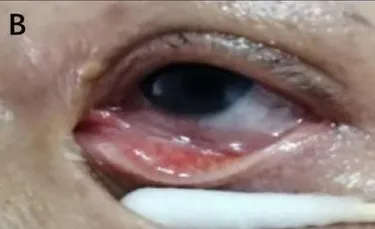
Slit-lamp photographs of the patient's eyes. Conjunctival congestion and conjunctival follicles in the left eye.
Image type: medical_photograph (other_medical_photograph)